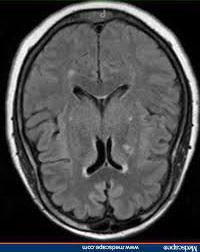
Label: notumor